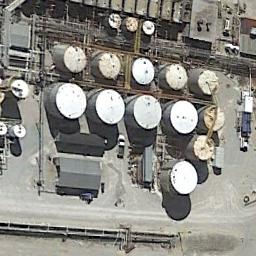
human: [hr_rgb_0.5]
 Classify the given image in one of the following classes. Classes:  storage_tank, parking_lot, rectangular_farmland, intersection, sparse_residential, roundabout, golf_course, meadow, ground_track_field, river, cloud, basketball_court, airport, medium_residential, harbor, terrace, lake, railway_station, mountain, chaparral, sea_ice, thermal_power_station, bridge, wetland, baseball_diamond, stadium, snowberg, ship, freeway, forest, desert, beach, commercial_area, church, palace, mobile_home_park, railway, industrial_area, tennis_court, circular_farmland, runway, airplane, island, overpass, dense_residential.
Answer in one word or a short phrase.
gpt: storage_tank